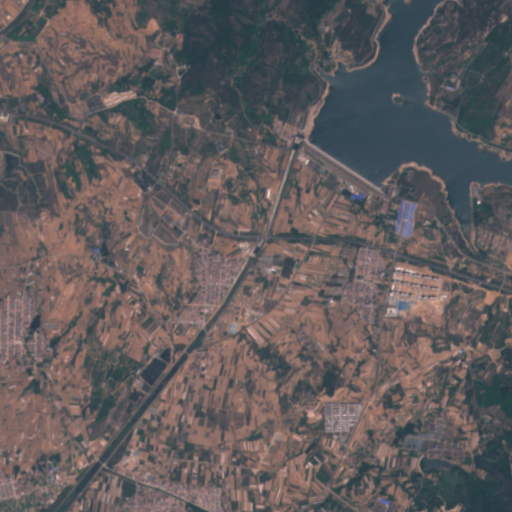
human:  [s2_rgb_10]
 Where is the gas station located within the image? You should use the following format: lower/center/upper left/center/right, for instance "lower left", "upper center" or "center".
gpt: The gas station is located in the upper left of the image.
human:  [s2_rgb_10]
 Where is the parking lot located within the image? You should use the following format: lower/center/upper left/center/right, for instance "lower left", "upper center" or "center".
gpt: There is no parking lot in the image.